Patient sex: M
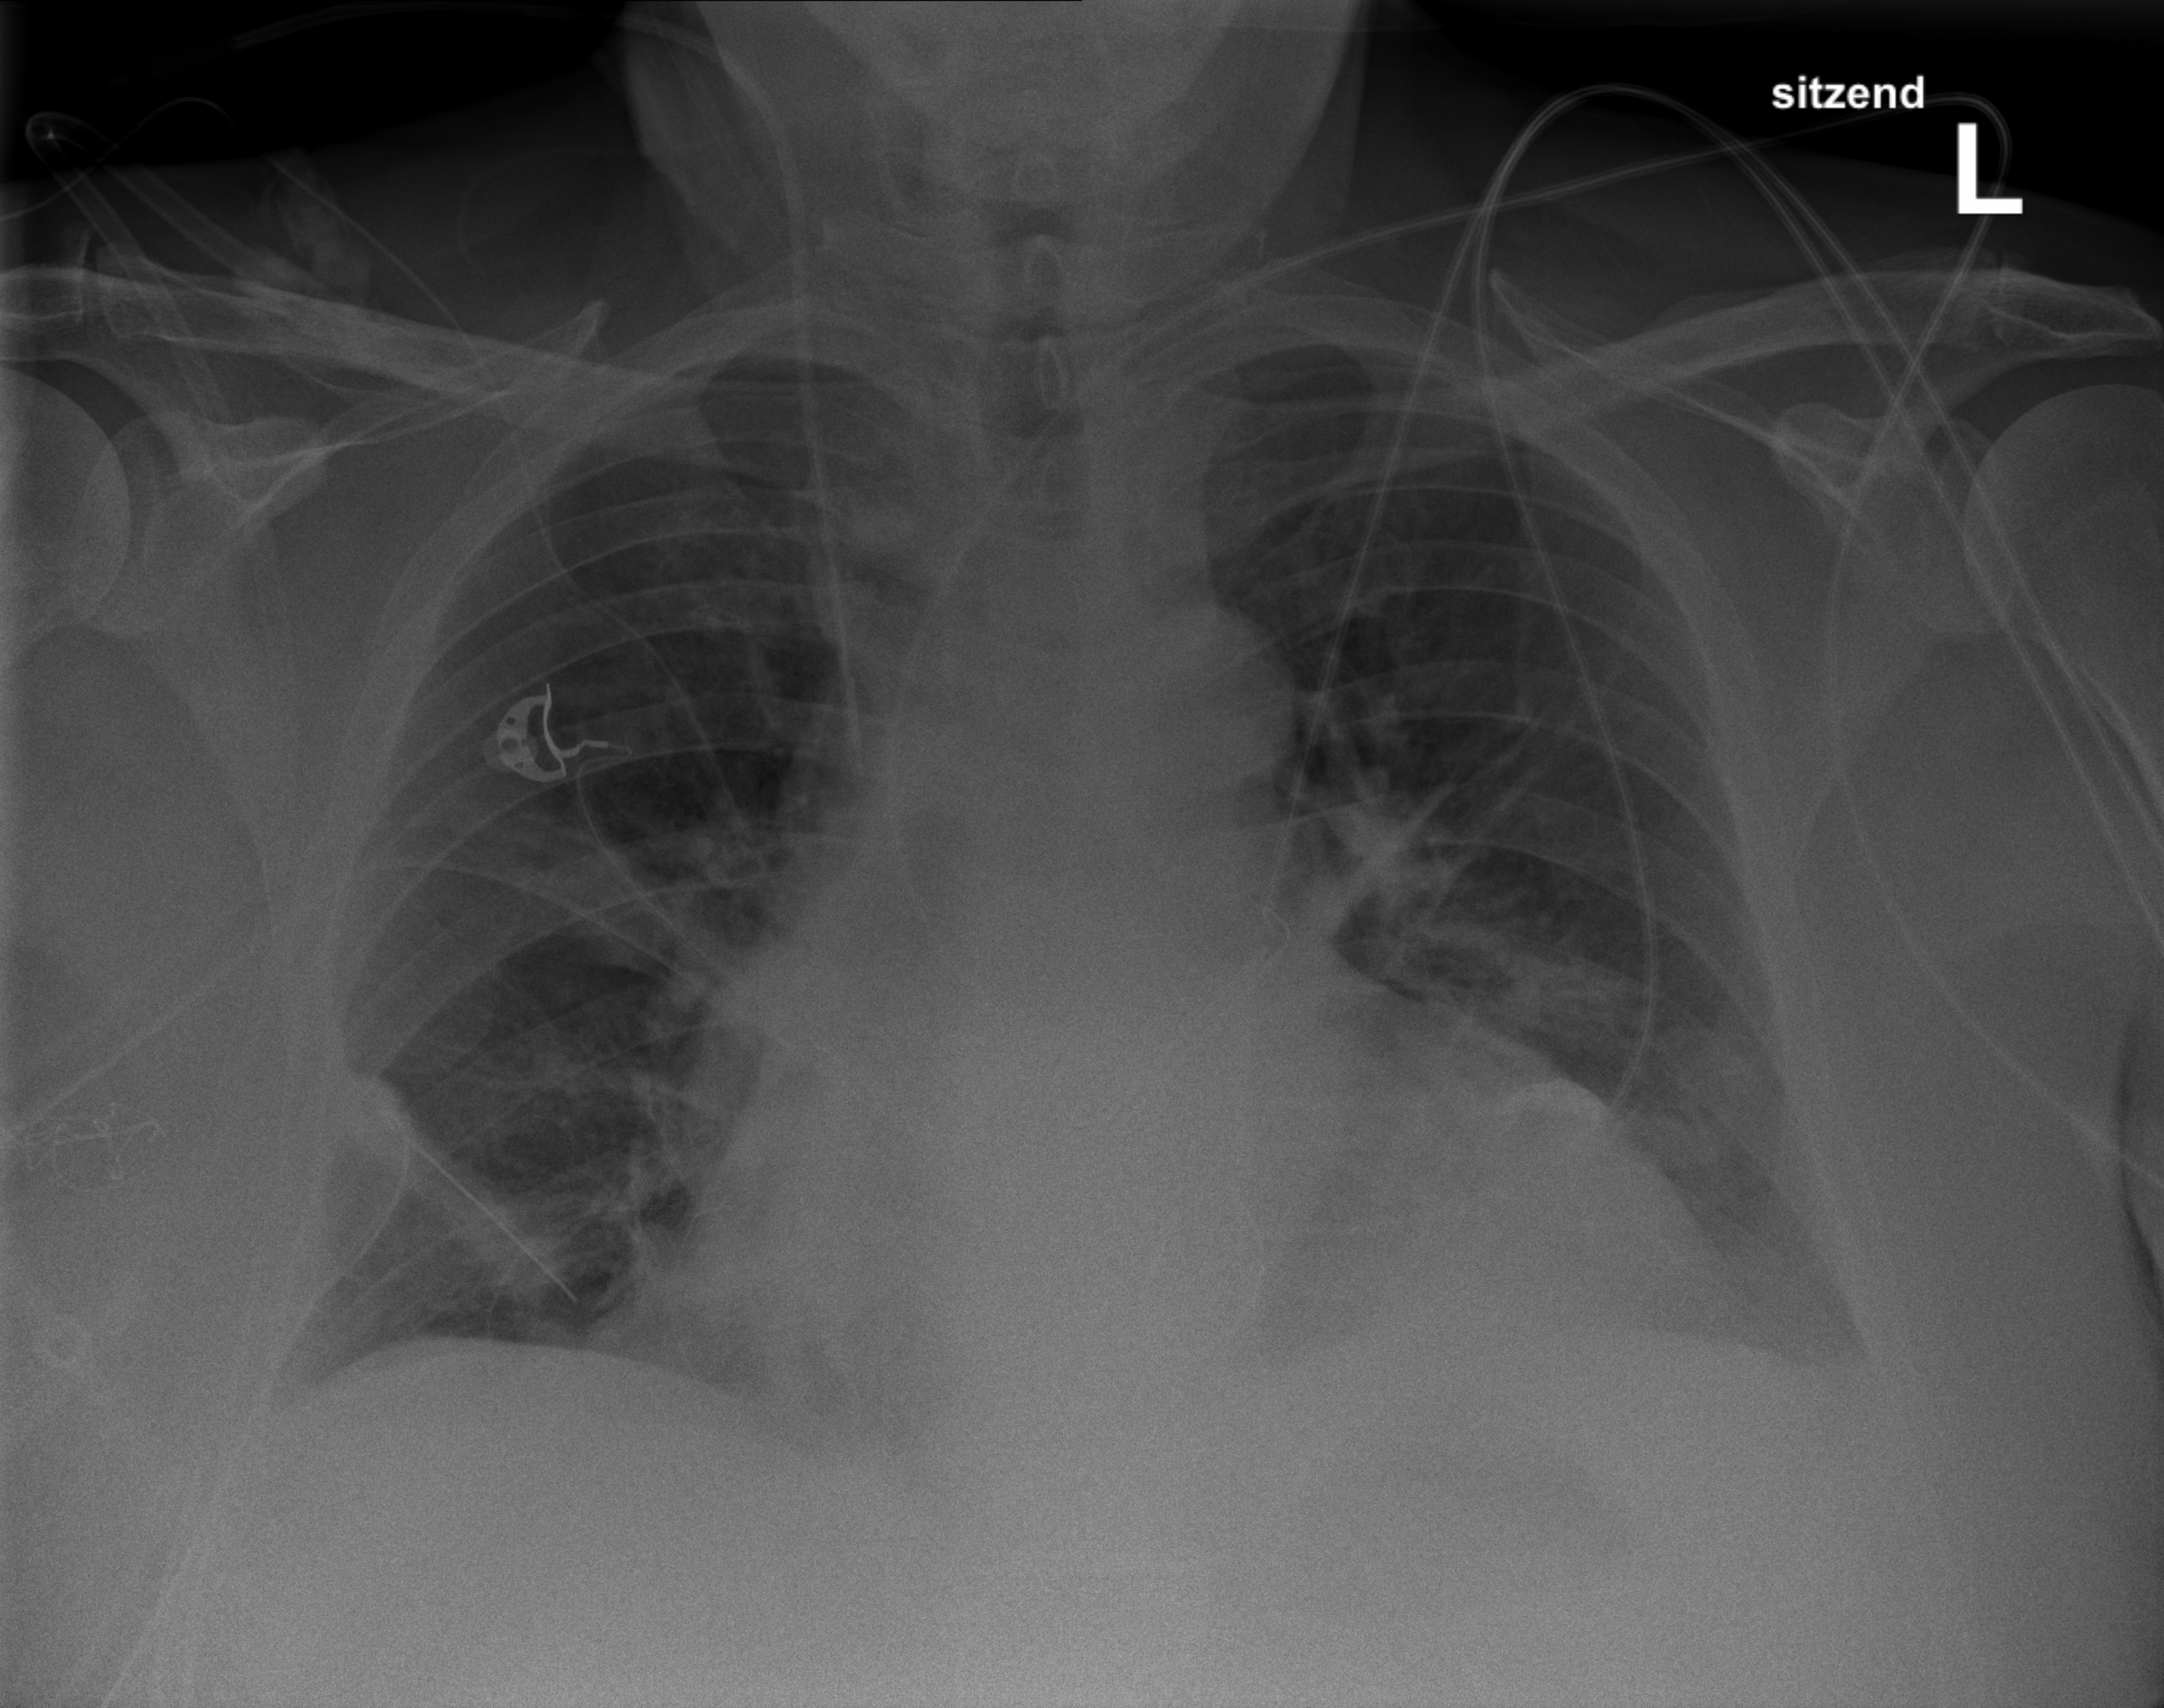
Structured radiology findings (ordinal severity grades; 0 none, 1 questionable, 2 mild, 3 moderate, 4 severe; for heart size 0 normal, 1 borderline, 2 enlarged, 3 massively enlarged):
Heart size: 2
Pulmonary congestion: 2
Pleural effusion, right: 0
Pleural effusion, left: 2
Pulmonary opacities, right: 0
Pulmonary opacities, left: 0
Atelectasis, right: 2
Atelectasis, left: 2